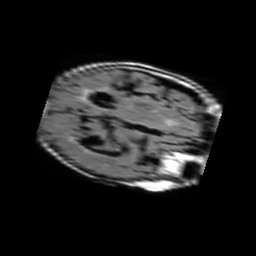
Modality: FLAIR
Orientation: axial
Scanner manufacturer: philips
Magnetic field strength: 1.5 T
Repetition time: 6 s
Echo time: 0.12 s